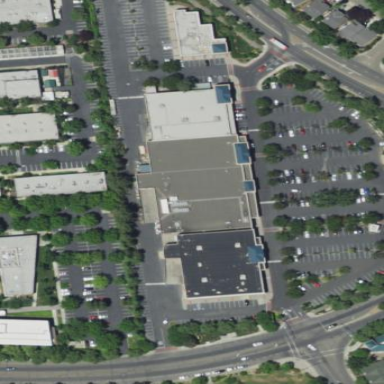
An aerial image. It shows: Supermarket building.